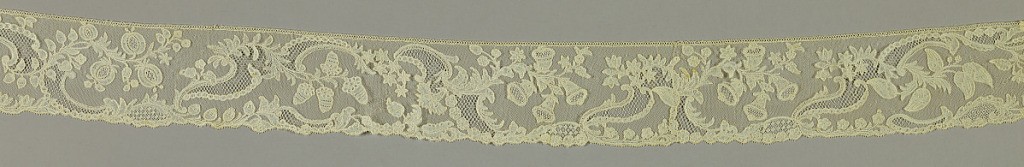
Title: Border
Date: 1700–1750
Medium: linen Technique: bobbin lace, Brussels style
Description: A scalloped border with a serpentine arrangement of flowers and fruits.